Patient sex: M
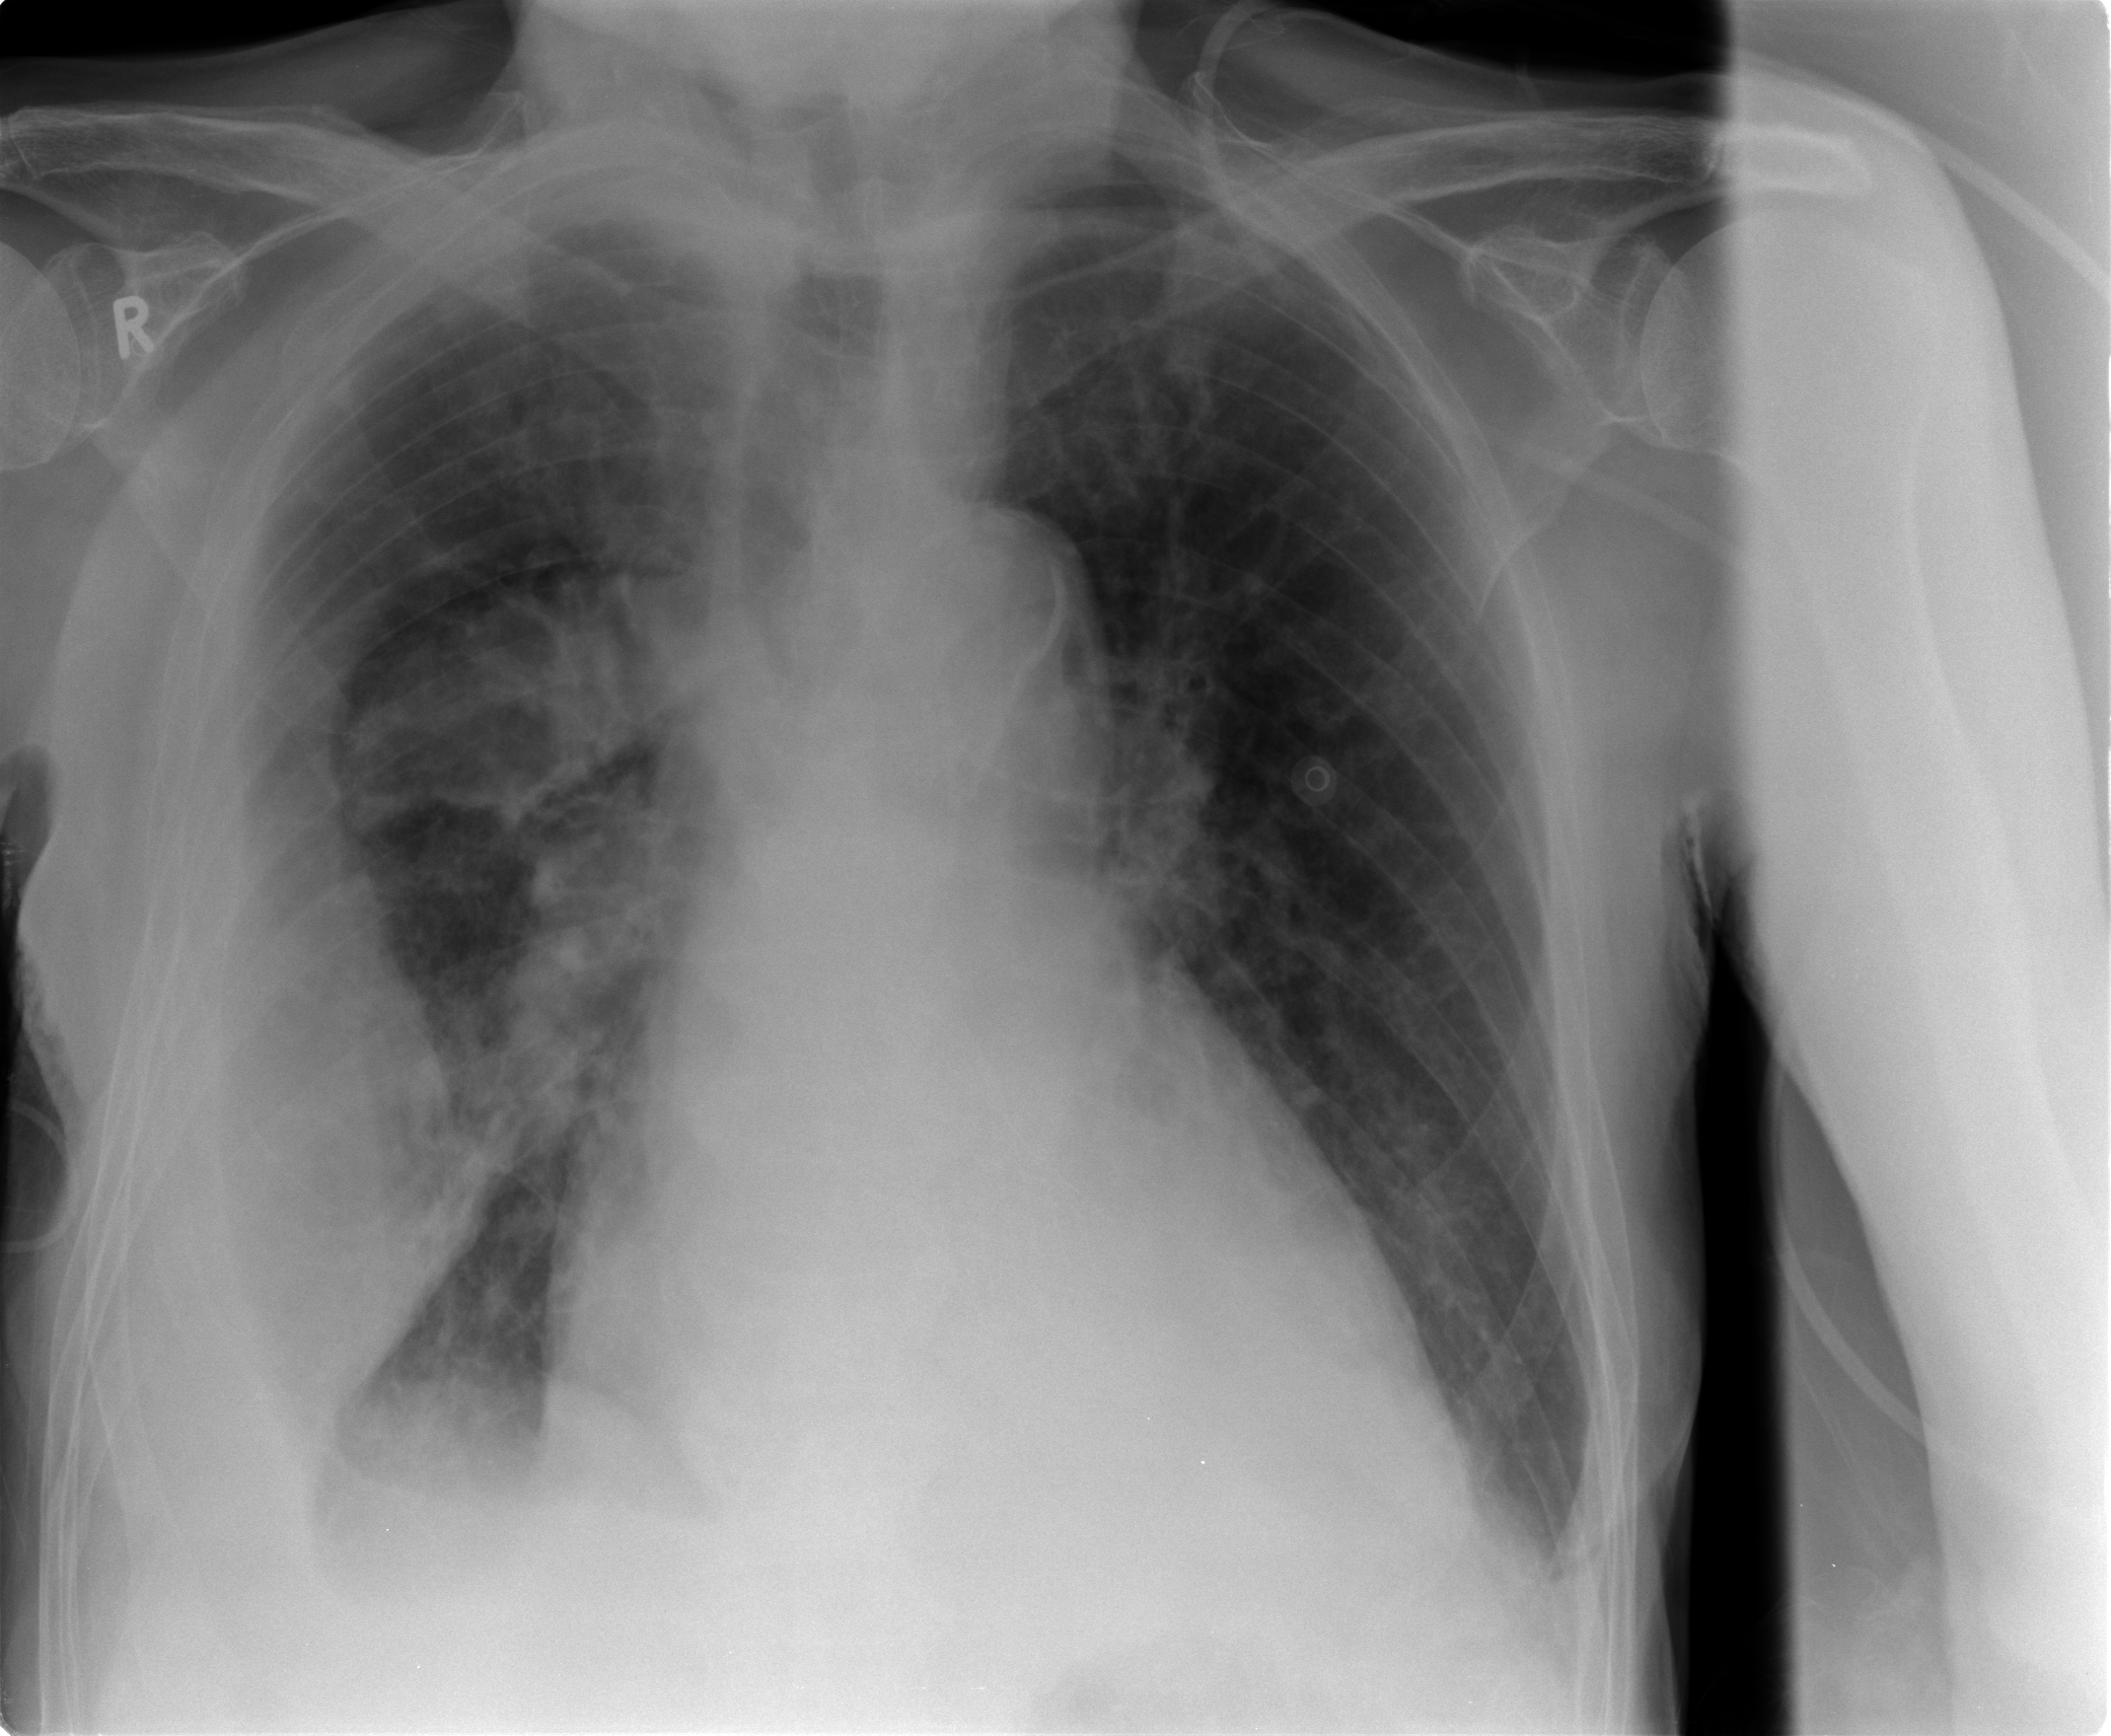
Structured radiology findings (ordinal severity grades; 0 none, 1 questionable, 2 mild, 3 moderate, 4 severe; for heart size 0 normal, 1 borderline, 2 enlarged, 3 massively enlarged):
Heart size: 2
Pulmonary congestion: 0
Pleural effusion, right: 3
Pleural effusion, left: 2
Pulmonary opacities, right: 0
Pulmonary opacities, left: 0
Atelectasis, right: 2
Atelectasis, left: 2